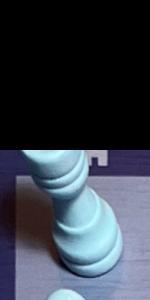
Label: Rook_White